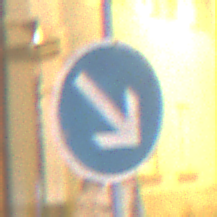
Verkehrszeichen: VorgeschriebeneVorbeifahrtRechts
Umgebung: Outdoor, Urban
Tageszeit: Night
Wetter: Overcast
Licht: Artificial
Jahreszeit: Winter
Kontrast: MediumContrast